Question: In my iOSproject I have an 'UIAlertView' with 3 buttons on it , but the last button text is defaulted to bold font like this... , how can I set the font style of third button text to normal ?

following is the code used to create that alert view
'''
UIAlertView *alert = [[UIAlertView alloc]initWithTitle:@"test" message:@"testTestTest" delegate:Nil cancelButtonTitle:nil otherButtonTitles:@"first",@"second",@"third" ,nil];
[alert show];
'''
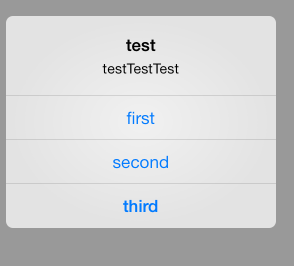
Answer: I spent some time on this and went to dig along subview structure of present view controller when UIAlertView is presented. I am able to show normal font to all button text.
I have created a subclass of UIAlertView :
Header File :
'''
#import <UIKit/UIKit.h>
@interface MLKLoadingAlertView : UIAlertView
- (id)initWithTitle:(NSString *)title;
@end
'''
Implementation File :
'''
#import "MLKLoadingAlertView.h"
#define ACTIVITY_INDICATOR_CENTER CGPointMake(130, 90)
@implementation MLKLoadingAlertView
- (id)initWithTitle:(NSString *)title
{
if ( self = [super init] )
{
self.title = title;
self.message = @"
";
[self addButtonWithTitle:@"OK"];
[self addButtonWithTitle:@"Cancel"];
[self addButtonWithTitle:@"Sure"];
[self setDelegate:self];
}
return self;
}
// You can Customise this based on your requirement by adding subviews.
- (void)didPresentAlertView:(UIAlertView *)alertView
{
NSArray *subviews = [UIApplication sharedApplication].keyWindow.rootViewController.presentedViewController.view.subviews;
if( subviews.count > 1 )
{
// iOS while presenting an alertview uses a presening view controller. That controller's view has several subviews. I have picked one
// subview from it which has frame similar to the alertview frame.
UIView *presentedView = [subviews objectAtIndex:1];
for( UIView *view in presentedView.subviews )
{
for( UIView *subView in view.subviews )
{
if( [subView isKindOfClass:[UITableView class]] )
{
NSInteger numberOfButtons = [(UITableView *)subView numberOfRowsInSection:0];
UITableViewCell *buttonCell = [(UITableView *)subView cellForRowAtIndexPath:[NSIndexPath indexPathForRow:numberOfButtons-1 inSection:0]];
for( UIView *cellSubView in buttonCell.contentView.subviews )
{
if( [cellSubView isKindOfClass:[UILabel class]] )
{
[(UILabel *)cellSubView setFont:[UIFont systemFontOfSize:17]];
}
}
break;
}
}
}
UIActivityIndicatorView *customActivityIndicator = [[UIActivityIndicatorView alloc] initWithActivityIndicatorStyle:UIActivityIndicatorViewStyleGray];
[customActivityIndicator startAnimating];
customActivityIndicator.center = ACTIVITY_INDICATOR_CENTER;
[presentedView addSubview:customActivityIndicator];
}
}
'''
I have created instance of this MLKLoadingAlertView in my View Controller like this :
'''
MLKLoadingAlertView *loadingAlertView = [[MLKLoadingAlertView alloc] initWithTitle:TITLE];
[loadingAlertView show];
'''
This will show following output :

Using this approach we can achieve two things :
1. We can add subviews to UIAlertView in iOS 7
2. We can change font of button text in iOS 7
: This approach may only work with iOS 7.